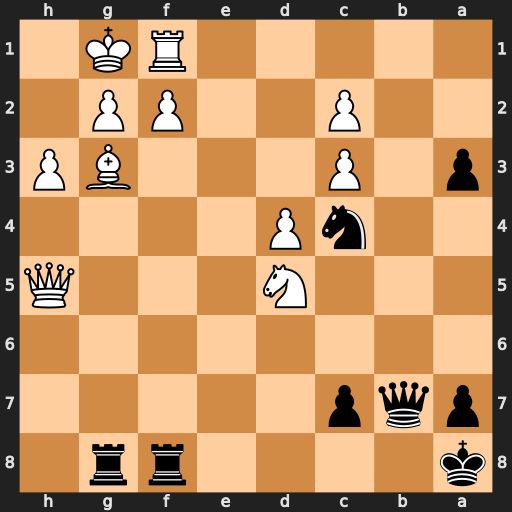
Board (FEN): k4rr1/pqp5/8/3N3Q/2nP4/p1P3BP/2P2PP1/5RK1
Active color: b
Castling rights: -
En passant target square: -
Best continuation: Rxg3 fxg3 Rxf1+ Kxf1 a5